Field crop: tomato
Growth stage: 2
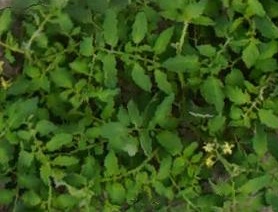
Species: tomato